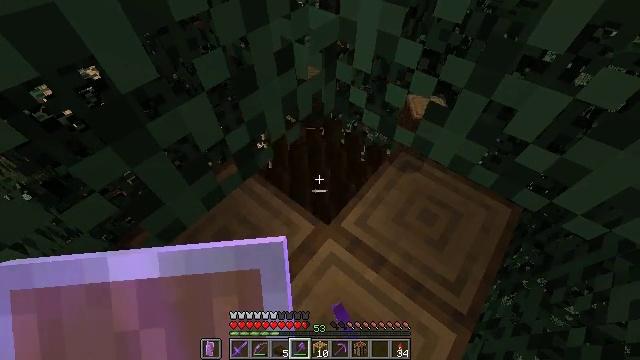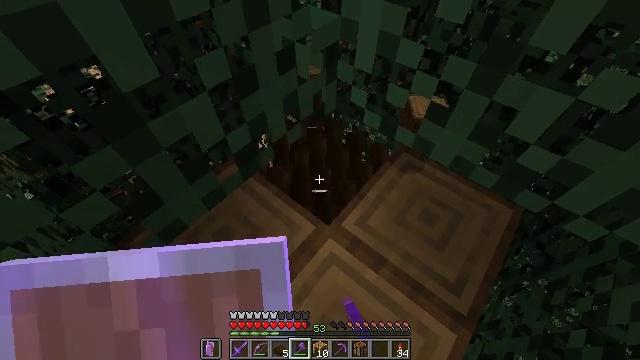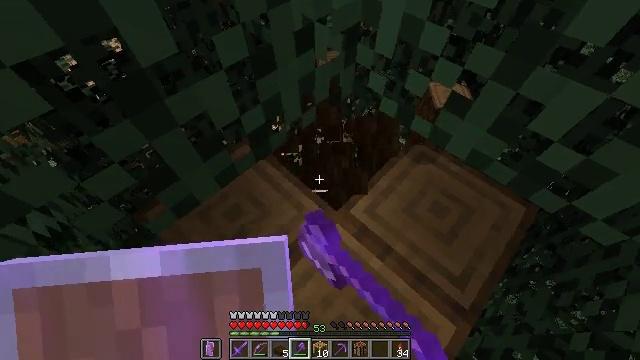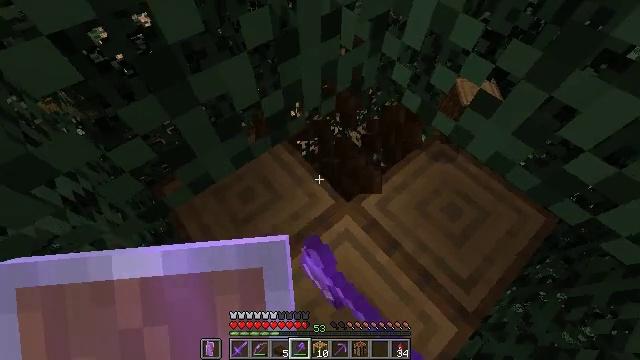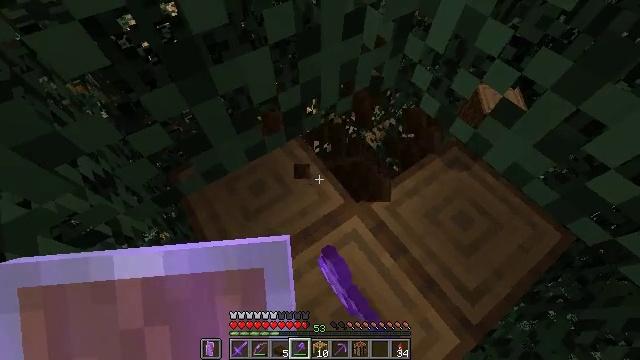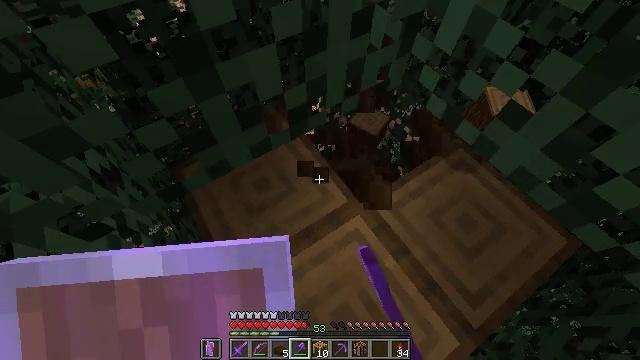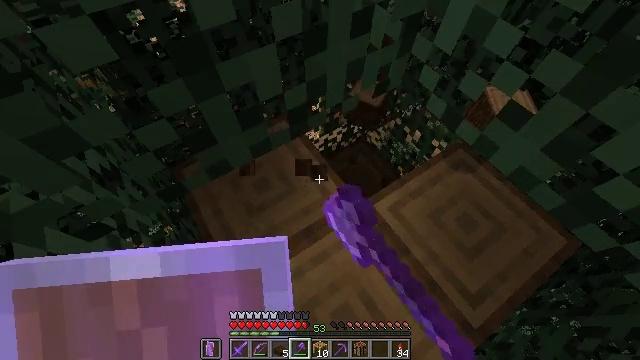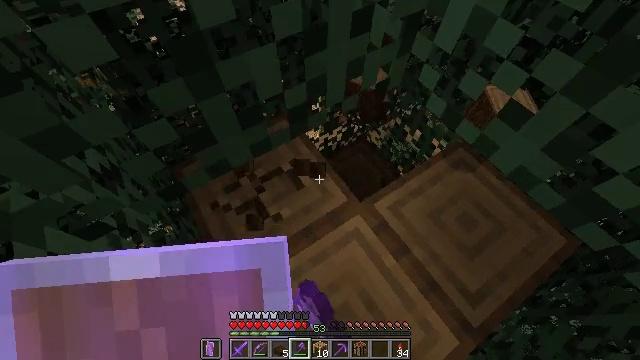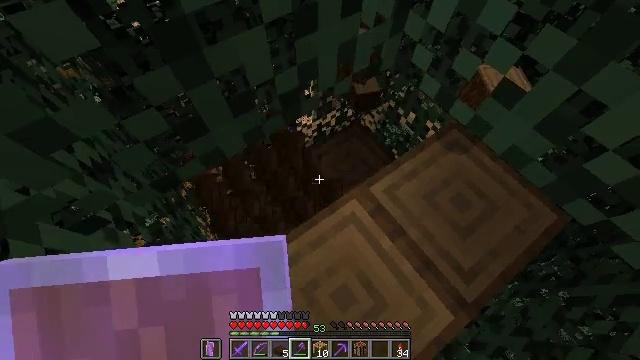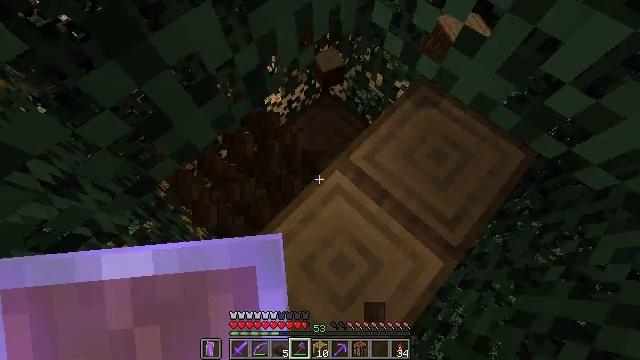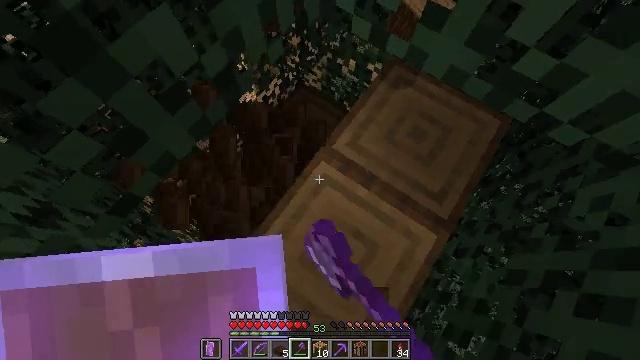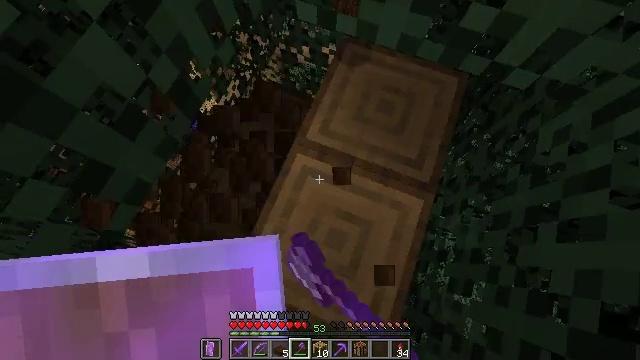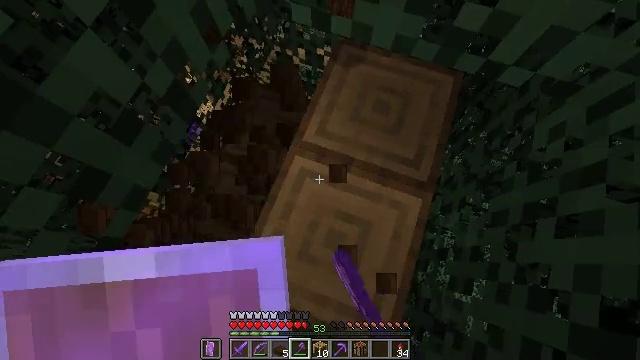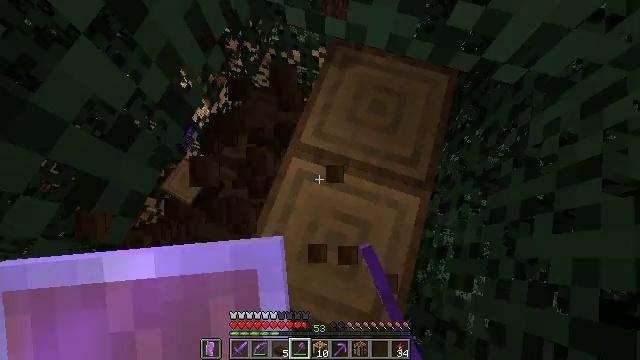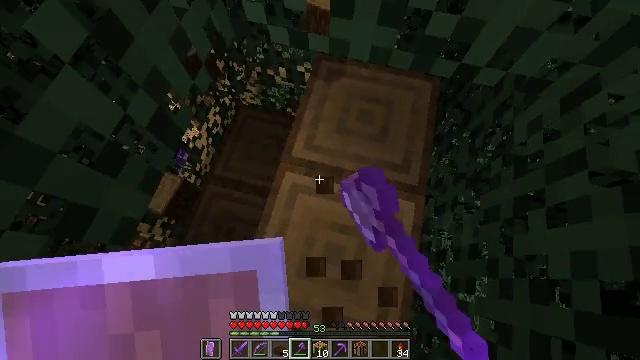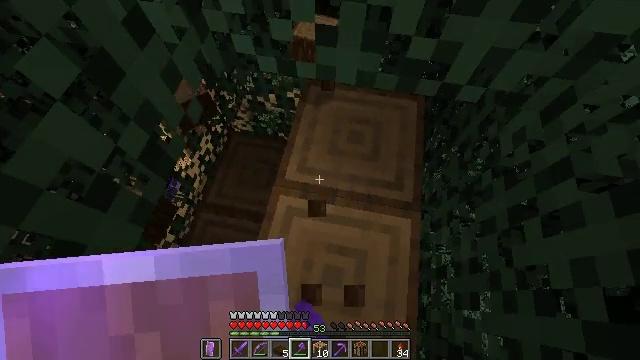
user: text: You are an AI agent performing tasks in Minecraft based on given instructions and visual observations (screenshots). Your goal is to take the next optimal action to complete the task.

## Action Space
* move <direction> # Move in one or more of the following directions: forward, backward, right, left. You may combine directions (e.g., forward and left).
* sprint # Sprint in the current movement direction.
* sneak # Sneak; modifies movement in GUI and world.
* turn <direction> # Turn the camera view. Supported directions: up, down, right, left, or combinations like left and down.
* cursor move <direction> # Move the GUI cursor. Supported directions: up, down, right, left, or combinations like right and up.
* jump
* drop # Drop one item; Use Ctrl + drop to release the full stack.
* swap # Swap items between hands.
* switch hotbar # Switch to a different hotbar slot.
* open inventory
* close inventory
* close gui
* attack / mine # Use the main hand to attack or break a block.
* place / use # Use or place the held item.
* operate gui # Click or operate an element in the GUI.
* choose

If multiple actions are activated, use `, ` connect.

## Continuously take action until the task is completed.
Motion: motion action
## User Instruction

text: Break the spruce log from the tree.
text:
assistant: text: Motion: attack / mine
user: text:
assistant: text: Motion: turn left and down, attack / mine
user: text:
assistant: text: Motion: turn left and down, attack / mine
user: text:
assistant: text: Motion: turn left, attack / mine
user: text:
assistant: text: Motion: turn left, attack / mine
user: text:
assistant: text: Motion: attack / mine
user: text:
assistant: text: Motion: attack / mine
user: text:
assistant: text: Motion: turn right and down, attack / mine
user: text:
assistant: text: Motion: turn right and down, attack / mine
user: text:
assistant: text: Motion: turn right and down, attack / mine
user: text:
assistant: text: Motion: turn right and down, attack / mine
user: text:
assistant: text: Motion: turn right, attack / mine
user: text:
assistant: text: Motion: turn right, attack / mine
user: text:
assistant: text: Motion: turn right and up, attack / mine
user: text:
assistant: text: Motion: turn right and up, attack / mine
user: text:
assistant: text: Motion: turn up, attack / mine
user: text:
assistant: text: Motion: attack / mine
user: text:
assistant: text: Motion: attack / mine
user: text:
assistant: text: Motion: attack / mine
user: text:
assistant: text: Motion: attack / mine
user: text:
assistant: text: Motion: attack / mine
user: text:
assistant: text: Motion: turn down, attack / mine
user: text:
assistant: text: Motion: turn down, attack / mine
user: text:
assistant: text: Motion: turn down, attack / mine
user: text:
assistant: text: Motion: turn left and down, attack / mine
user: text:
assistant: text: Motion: turn left, attack / mine
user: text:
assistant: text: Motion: turn left and up, attack / mine
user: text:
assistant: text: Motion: turn left and up, attack / mine
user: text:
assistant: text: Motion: turn left, attack / mine
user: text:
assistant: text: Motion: turn left and up, attack / mine